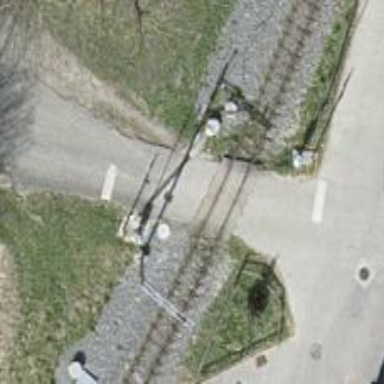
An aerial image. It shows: Level crossing along the railway.